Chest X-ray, AP view. Patient: 60 years old, sex F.
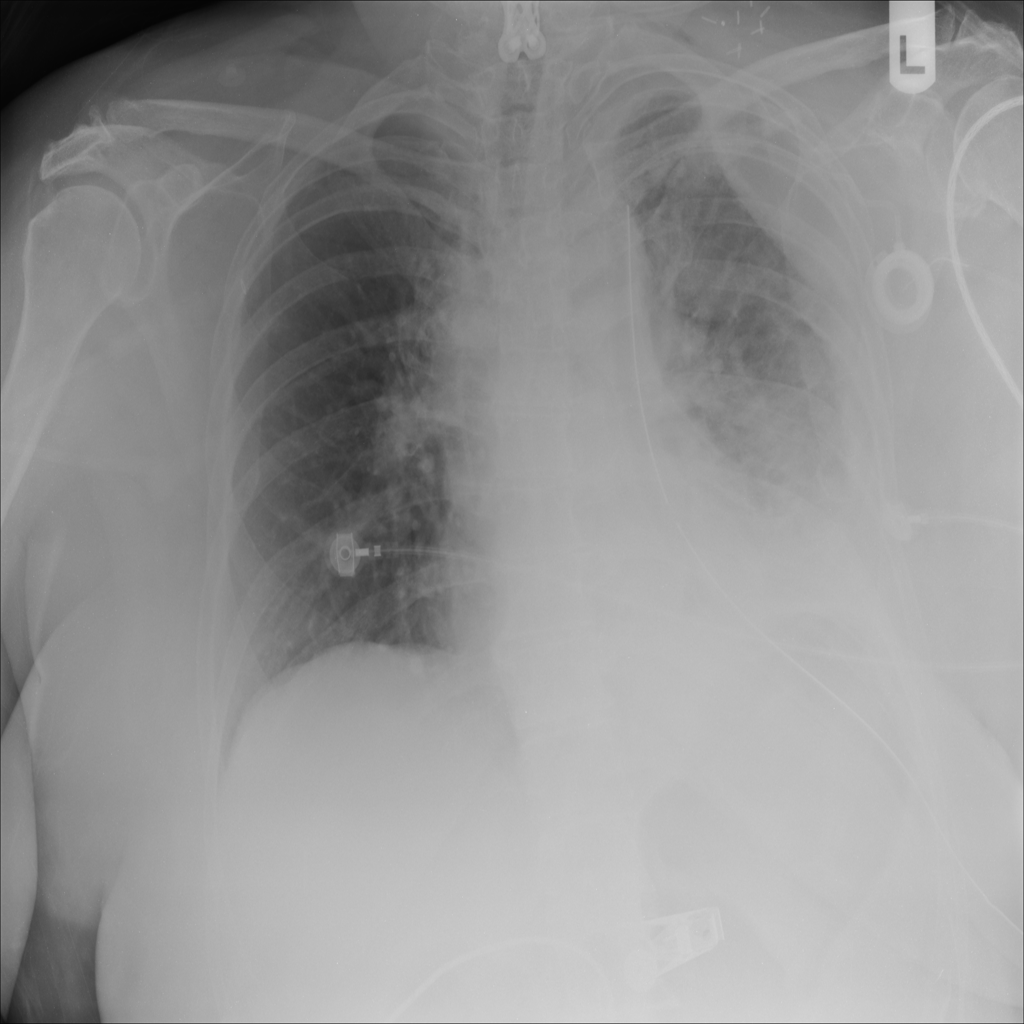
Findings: Infiltration, Pneumothorax